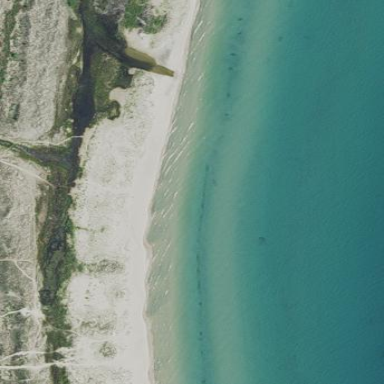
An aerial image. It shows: Beautiful beach with natural surroundings.